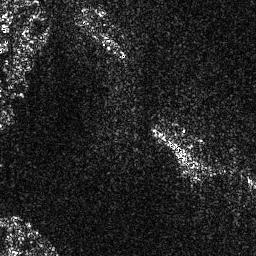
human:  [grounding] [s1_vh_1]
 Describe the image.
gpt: In the satellite image, there is  <ref>1 large ship </ref> <box>[[58, 48, 76, 66, 0]]</box> located at center.